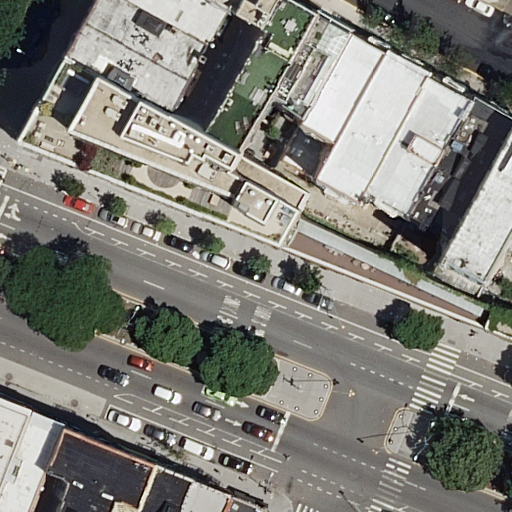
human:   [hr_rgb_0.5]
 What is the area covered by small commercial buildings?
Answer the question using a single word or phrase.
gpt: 0m2

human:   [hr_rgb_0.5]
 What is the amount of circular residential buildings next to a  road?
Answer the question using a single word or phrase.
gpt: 0

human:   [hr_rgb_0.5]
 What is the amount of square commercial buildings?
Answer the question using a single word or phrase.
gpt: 0

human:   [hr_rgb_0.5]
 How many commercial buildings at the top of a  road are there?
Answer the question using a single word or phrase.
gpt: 0

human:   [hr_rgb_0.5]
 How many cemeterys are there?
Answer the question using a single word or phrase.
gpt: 0

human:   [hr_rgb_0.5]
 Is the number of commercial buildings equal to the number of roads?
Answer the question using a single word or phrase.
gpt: no

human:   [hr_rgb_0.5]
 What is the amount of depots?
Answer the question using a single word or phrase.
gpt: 0

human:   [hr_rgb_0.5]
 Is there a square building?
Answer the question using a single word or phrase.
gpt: no

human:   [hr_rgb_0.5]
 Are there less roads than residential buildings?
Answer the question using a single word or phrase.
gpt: yes

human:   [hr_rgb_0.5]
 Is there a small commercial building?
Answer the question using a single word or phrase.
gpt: no

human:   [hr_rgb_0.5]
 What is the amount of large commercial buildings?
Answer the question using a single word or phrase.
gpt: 0

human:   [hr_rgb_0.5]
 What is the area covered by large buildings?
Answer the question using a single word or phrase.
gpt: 1112m2

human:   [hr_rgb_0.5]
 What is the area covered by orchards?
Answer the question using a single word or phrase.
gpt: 0m2

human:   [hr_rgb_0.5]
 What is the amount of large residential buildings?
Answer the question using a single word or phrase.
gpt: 1

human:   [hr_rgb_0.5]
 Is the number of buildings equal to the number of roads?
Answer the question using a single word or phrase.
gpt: no

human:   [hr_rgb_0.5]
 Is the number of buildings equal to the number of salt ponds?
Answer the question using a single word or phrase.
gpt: no

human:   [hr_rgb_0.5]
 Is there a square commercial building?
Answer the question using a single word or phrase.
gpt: no

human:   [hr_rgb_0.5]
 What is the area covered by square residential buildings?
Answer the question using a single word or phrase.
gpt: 0m2

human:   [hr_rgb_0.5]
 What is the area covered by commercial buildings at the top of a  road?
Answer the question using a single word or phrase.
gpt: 0m2

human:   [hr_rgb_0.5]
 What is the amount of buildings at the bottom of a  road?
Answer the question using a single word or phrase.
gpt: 14

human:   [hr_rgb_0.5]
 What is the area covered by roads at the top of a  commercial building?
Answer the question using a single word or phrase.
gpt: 0m2

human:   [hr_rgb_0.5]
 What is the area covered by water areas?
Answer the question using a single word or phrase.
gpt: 0m2

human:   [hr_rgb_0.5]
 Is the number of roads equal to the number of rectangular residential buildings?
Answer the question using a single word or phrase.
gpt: no

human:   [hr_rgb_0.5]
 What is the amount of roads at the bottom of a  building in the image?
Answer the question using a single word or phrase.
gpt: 13

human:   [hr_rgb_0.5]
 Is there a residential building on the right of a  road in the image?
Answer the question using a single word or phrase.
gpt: yes

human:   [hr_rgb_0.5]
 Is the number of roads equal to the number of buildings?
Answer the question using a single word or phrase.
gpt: no

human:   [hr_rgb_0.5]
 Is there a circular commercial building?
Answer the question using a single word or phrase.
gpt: no

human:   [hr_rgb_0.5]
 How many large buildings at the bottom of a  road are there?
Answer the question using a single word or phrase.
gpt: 1

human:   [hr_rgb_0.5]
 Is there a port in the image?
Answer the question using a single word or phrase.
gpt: no

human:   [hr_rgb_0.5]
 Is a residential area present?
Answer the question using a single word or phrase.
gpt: no

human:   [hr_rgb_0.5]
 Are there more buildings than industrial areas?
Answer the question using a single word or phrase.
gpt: yes

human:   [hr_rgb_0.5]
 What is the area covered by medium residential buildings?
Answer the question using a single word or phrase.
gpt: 2330m2

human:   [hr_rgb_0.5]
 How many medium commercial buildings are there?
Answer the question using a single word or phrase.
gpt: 0

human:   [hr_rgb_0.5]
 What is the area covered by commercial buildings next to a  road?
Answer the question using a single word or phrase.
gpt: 0m2

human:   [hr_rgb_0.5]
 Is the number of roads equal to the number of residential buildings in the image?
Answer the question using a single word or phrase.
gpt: no

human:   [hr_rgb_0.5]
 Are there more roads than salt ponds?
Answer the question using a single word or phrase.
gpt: yes